Question: How to get rid of the zero labels?

'''
ggplot(df, aes(x=value)) +
stat_bin(binwidth=200) +
stat_bin(binwidth=200, geom="text", aes(label=..count..))
'''
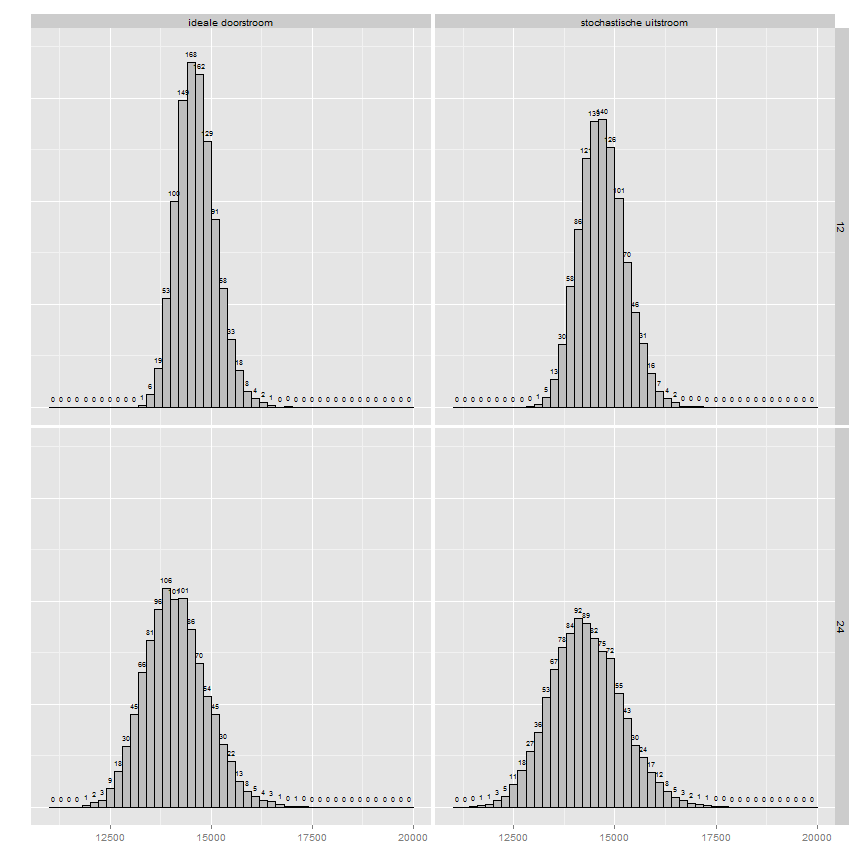
Answer: Use the argument 'drop' for 'stat_bin':
'''
ggplot(df, aes(x=value)) +
stat_bin(binwidth=200) +
stat_bin(binwidth=200, geom="text", aes(label=..count..), drop=TRUE)
'''
> drop
If TRUE, remove all bins with zero counts
Since the argument 'drop' is only set to 'TRUE' in the plot for the text, only the label is dropped.